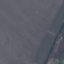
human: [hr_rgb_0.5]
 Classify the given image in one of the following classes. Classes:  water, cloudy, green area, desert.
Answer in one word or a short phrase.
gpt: water